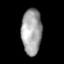
Tissue: lung
Cell type: Others
Senescence score: 0.2352
Nuclear area (px): 907
Mean DAPI intensity: 163.207